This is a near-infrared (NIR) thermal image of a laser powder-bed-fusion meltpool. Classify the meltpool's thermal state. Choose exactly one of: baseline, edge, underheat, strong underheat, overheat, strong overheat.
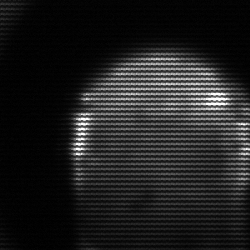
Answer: edge